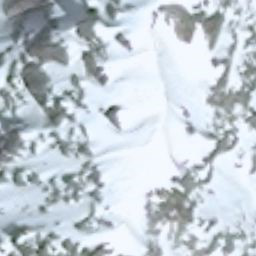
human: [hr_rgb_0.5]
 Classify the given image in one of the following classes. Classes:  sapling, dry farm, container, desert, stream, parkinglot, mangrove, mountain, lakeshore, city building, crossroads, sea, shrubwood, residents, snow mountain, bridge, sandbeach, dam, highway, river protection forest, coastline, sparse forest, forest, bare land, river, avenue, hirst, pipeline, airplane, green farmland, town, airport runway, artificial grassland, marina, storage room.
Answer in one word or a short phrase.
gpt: snow mountain